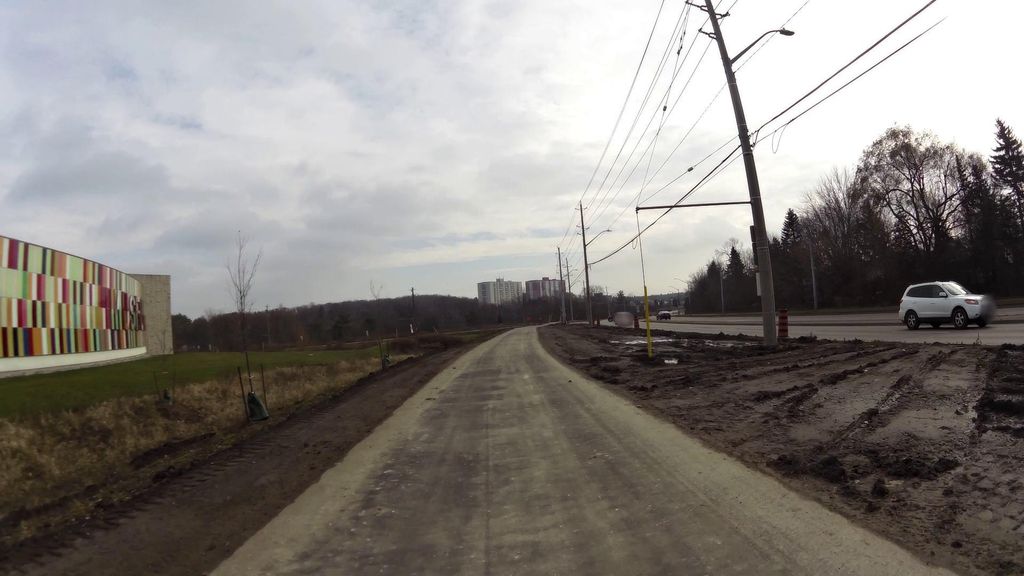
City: kitchener-waterloo